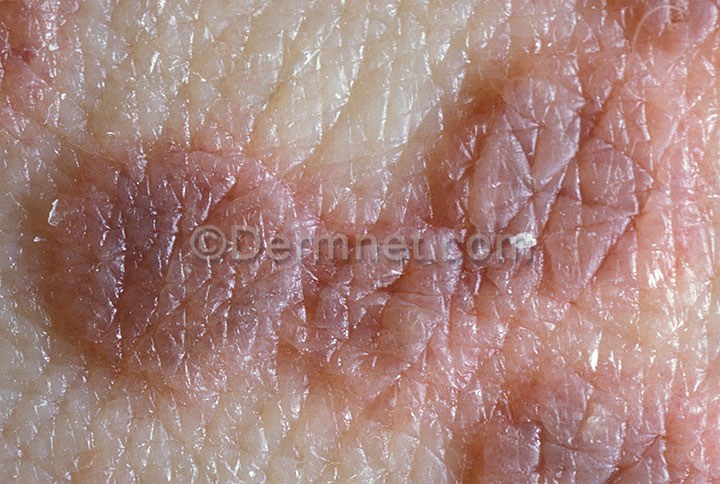
Disease: Vasculitis Photos